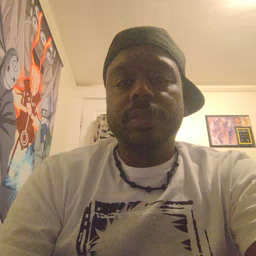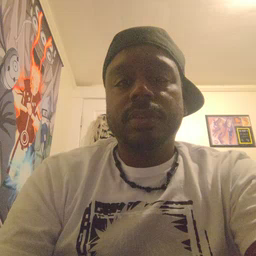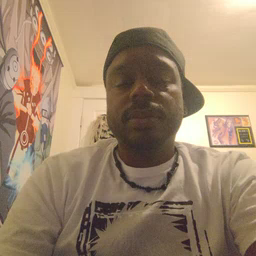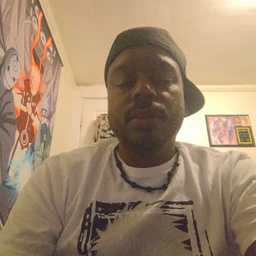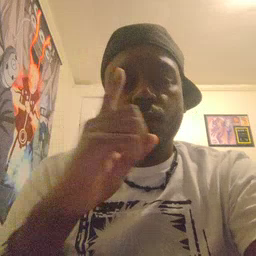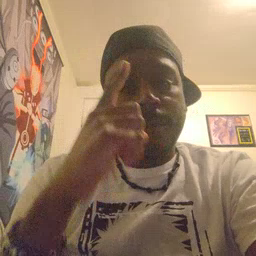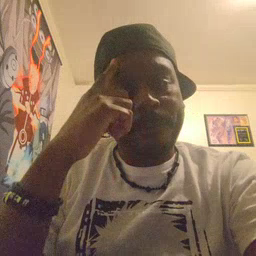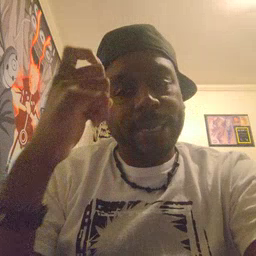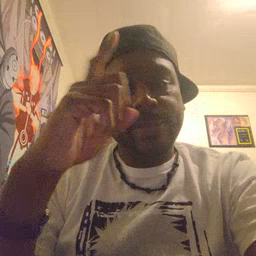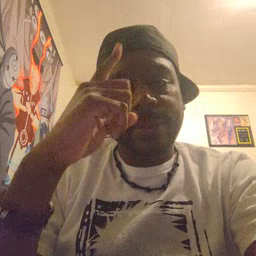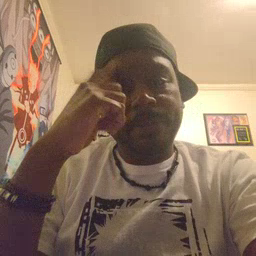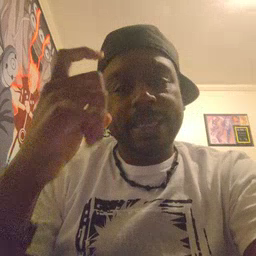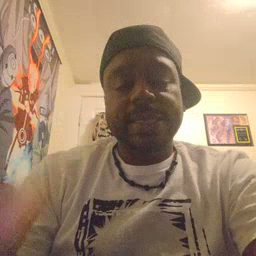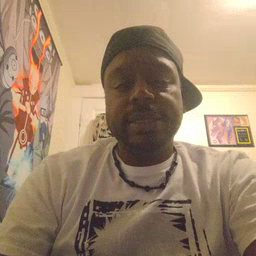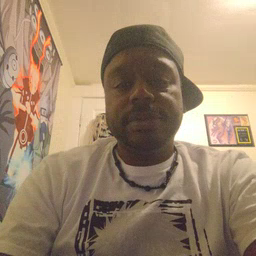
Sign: penny